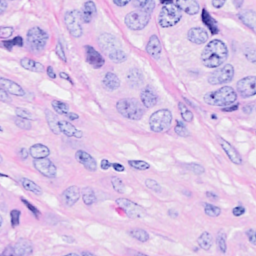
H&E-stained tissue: Breast